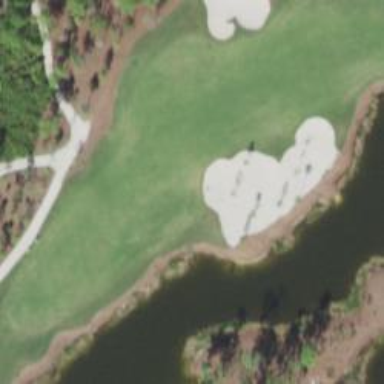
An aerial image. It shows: Golf bunker filled with natural sand.